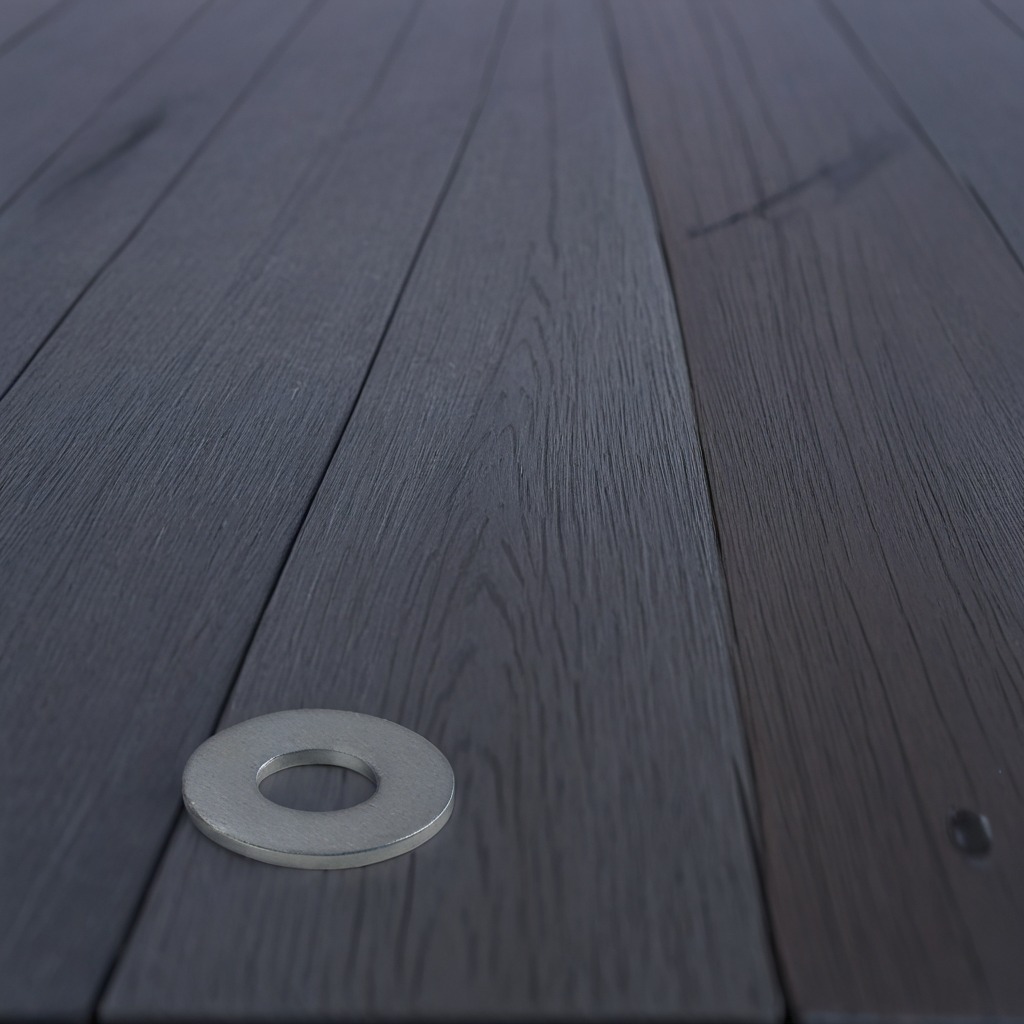
A flat metal washer lying on a table with faint burn marks in a small garage at twilight.